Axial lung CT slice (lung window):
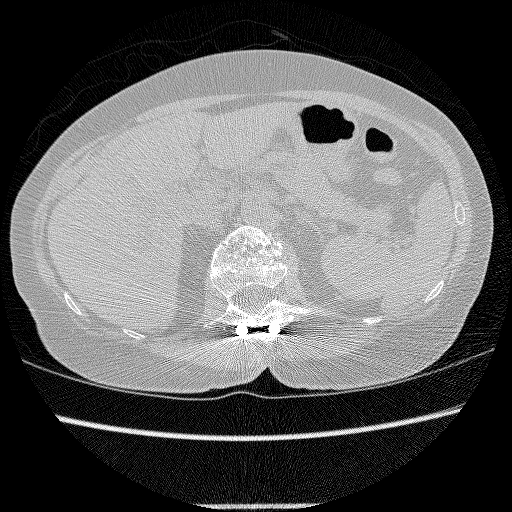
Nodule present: no